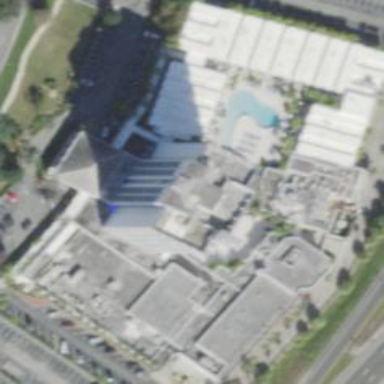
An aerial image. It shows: Hotel building.